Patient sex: M
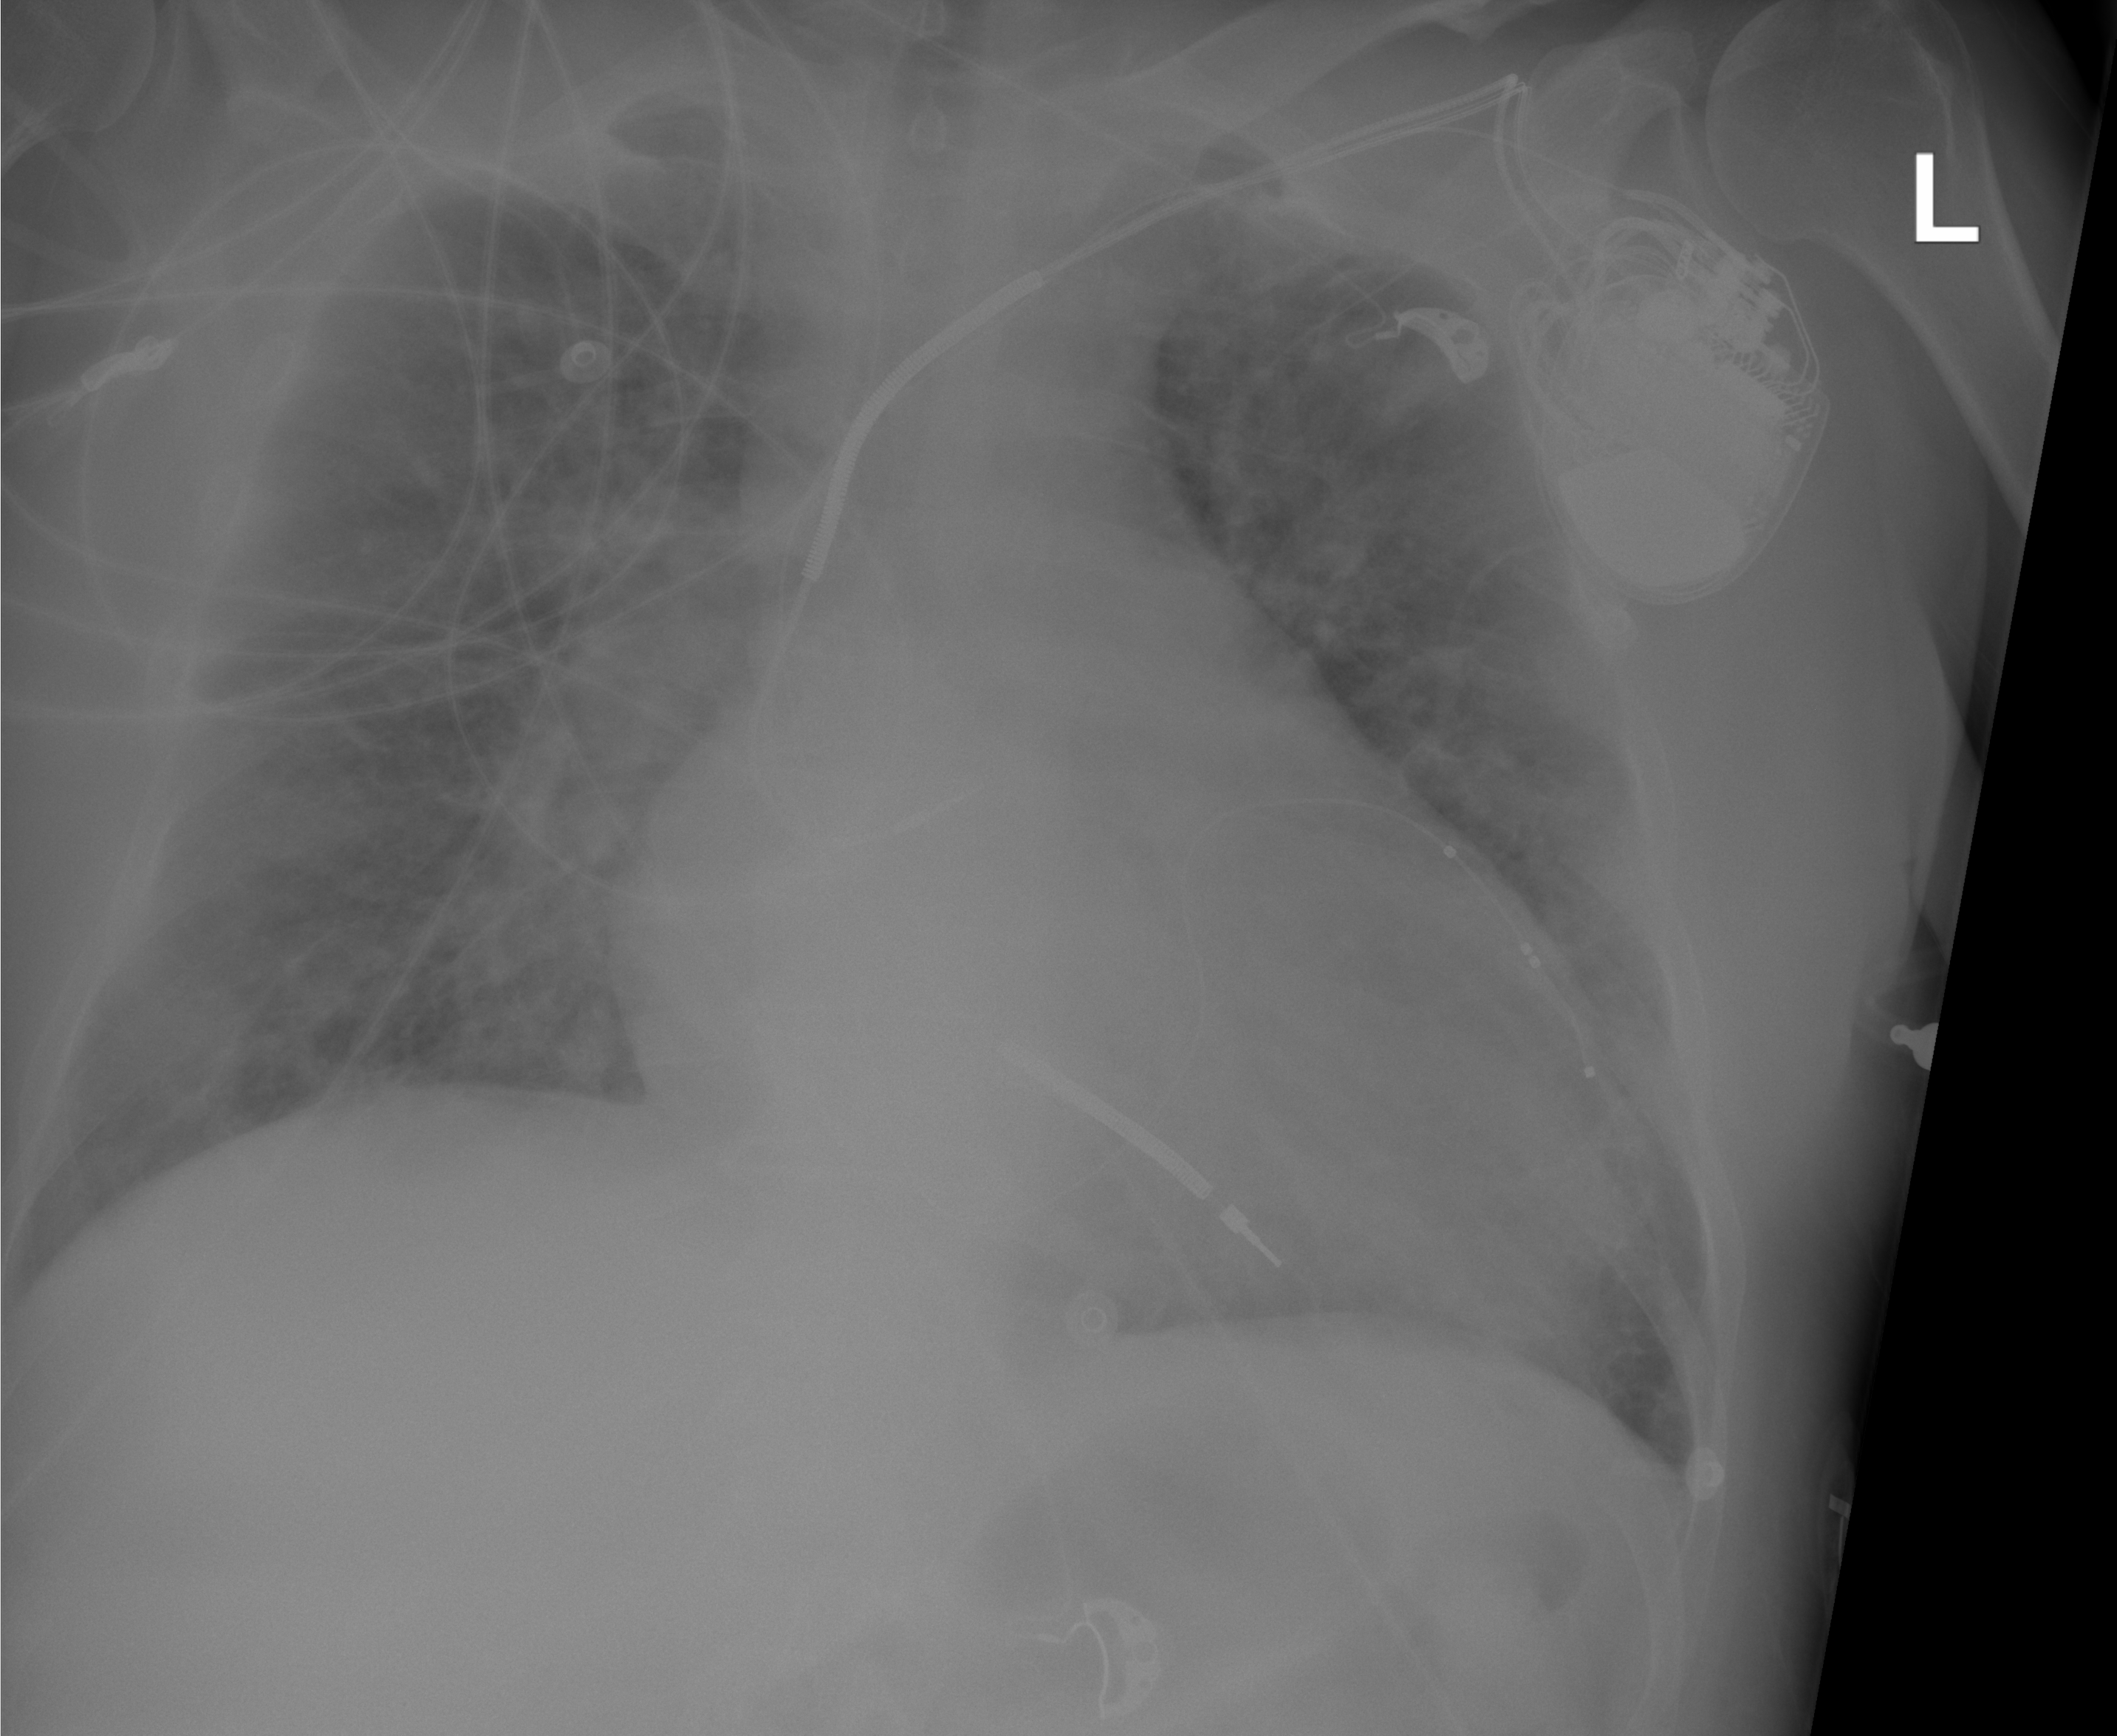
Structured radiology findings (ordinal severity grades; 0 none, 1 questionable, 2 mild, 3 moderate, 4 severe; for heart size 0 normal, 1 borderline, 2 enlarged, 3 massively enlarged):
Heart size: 3
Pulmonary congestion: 3
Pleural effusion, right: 0
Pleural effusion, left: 0
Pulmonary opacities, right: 0
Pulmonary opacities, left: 0
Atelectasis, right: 0
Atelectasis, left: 0